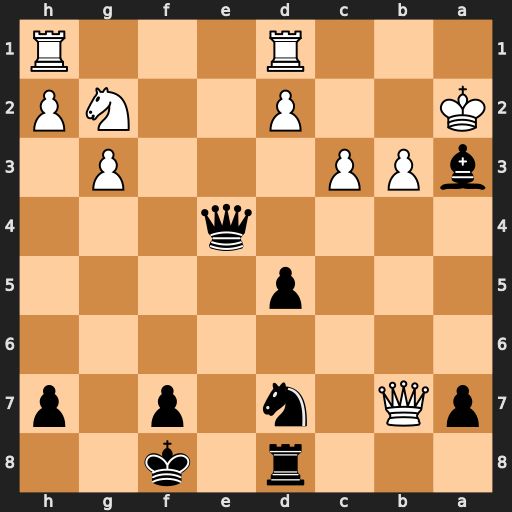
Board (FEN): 3r1k2/pQ1n1p1p/8/3p4/4q3/bPP3P1/K2P2NP/3R3R
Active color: b
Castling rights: -
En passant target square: -
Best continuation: Rb8 Qxb8+ Nxb8 Kxa3 Qxg2